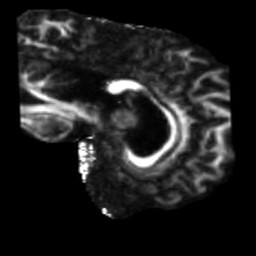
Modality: FA
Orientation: sagittal
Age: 58
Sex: male
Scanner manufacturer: siemens
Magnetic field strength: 3 T
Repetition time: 5.47 s
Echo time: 0.0854 s